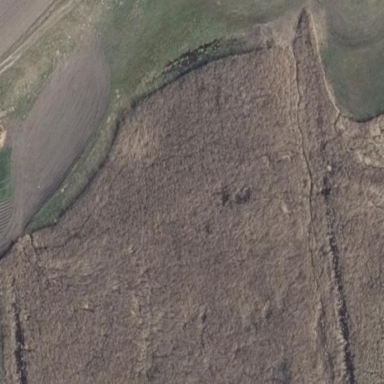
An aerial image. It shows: Wetland area dominated by reedbeds.